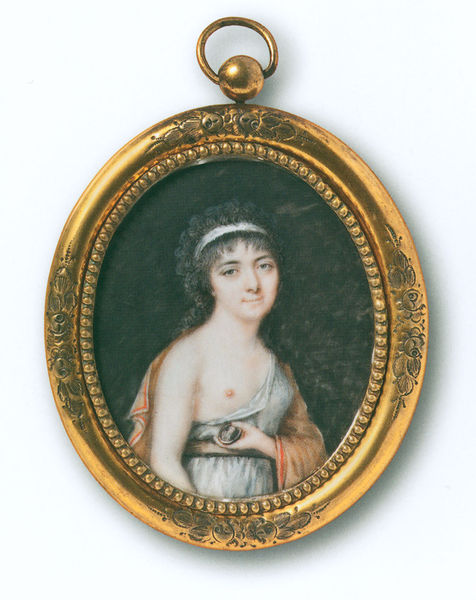
Titel: Jeune femme au sein dénudé présentant une miniature
Institution: Paris, Musée des Arts Décoratifs/inv.39719
Schlagwörter: blumen, brust, busen, frau, kleid, schwarz, blick, rot, jung, band, rahmen, bild, portrait, porträt, gewand, gold, haare, brosche, haarreif, locken, rosa, schulter, oval, lächeln, kette, haarband, ring, entblößt, haken, medaillon, verziert, anhänger, geliebte, barbusig, oal, ov, gammee